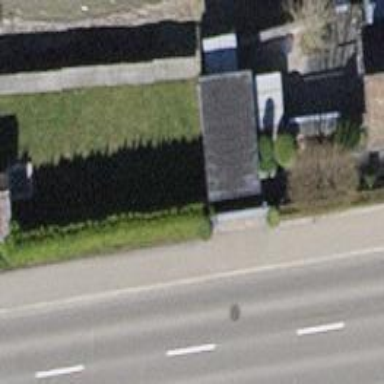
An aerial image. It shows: Hedge acting as barrier.